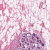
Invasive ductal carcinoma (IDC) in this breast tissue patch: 0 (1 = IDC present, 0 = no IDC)